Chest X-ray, PA view. Patient: 42 years old, sex F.
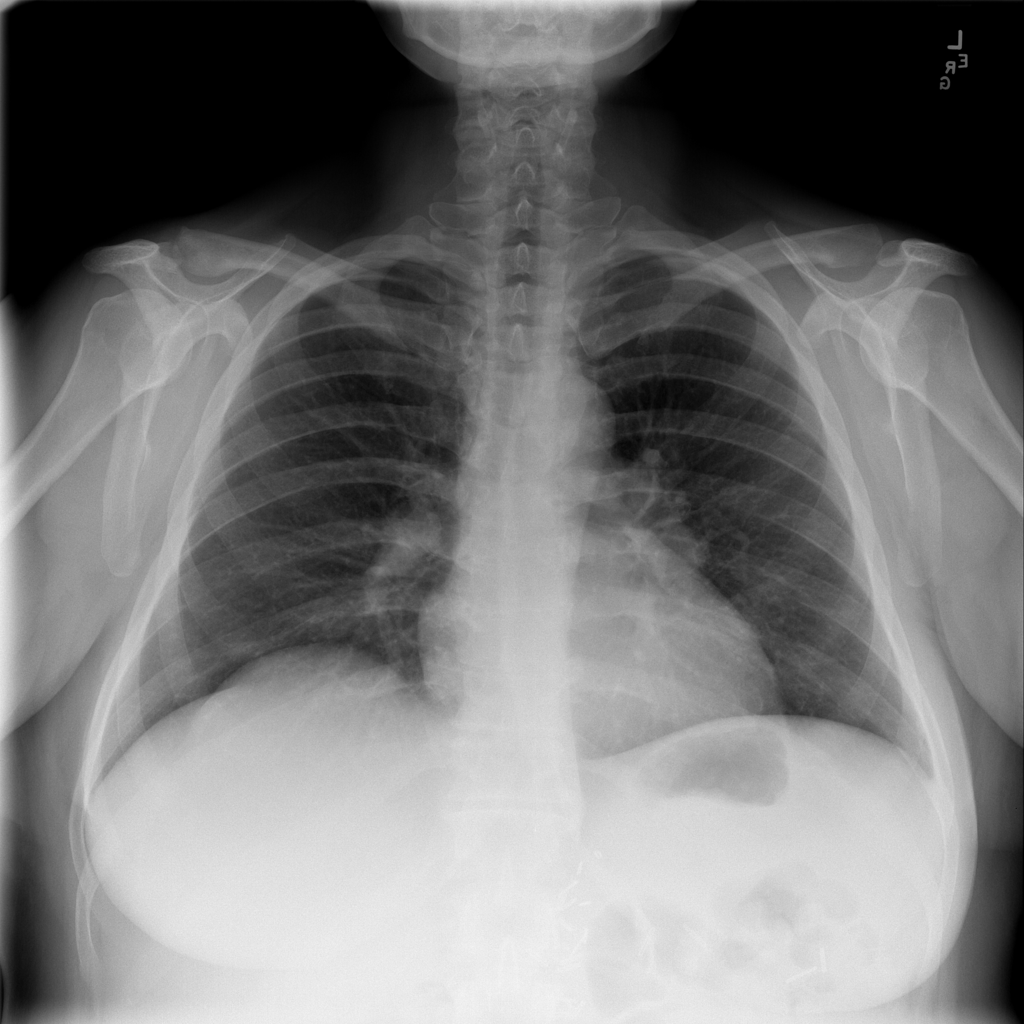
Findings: No Finding